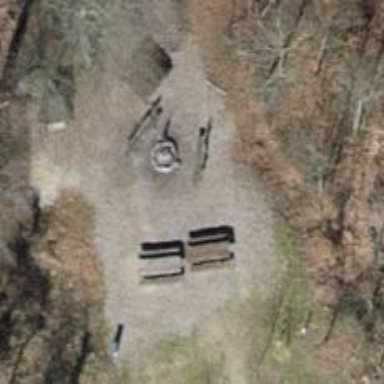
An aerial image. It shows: Picnic table located in leisure land area.